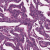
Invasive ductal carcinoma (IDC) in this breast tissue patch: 1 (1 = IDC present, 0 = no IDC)